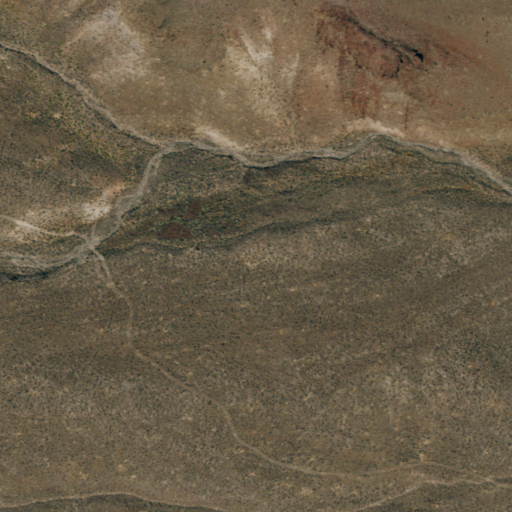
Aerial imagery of valley in Nevada named Petrified Canyon containing only shrub